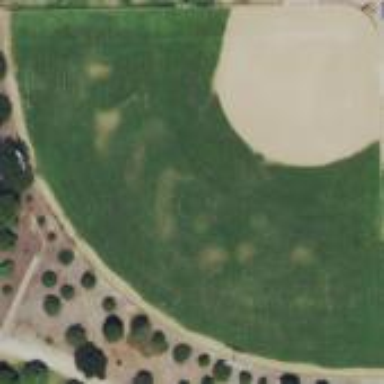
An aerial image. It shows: Unpaved baseball pitch.